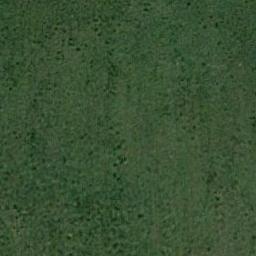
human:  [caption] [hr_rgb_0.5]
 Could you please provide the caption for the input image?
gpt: The meadow is dense but uneven .

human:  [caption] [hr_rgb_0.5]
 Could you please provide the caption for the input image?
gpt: This meadow has dense lower grasses and some taller grasses .

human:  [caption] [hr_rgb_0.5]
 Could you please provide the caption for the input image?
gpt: There is a bare field on the grass .

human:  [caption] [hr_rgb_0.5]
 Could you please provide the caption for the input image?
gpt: A large lush green meadow covered with green grass .

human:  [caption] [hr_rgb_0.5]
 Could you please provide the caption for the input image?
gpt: A dense meadow with many green grass .